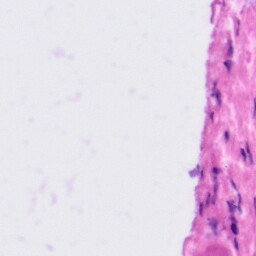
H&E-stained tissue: Tonsil